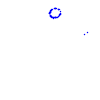
Particle: kaon